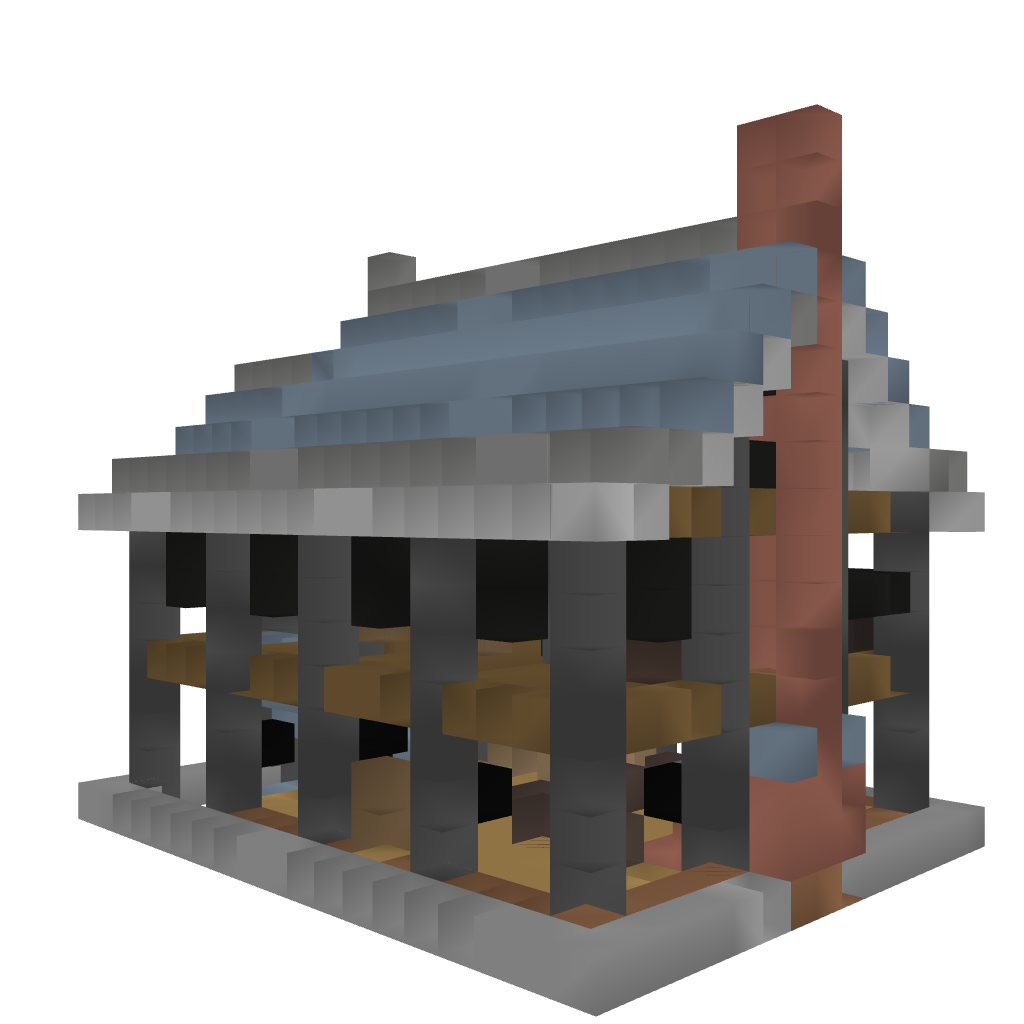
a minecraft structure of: Small Rustic Inn